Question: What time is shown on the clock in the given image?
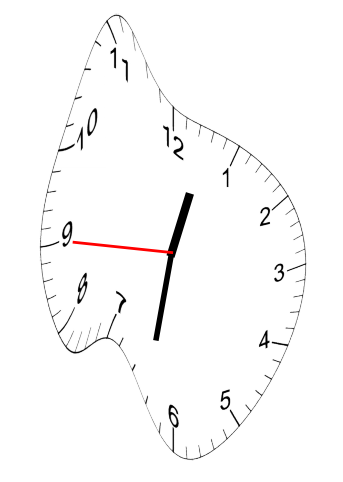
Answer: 12:31:45